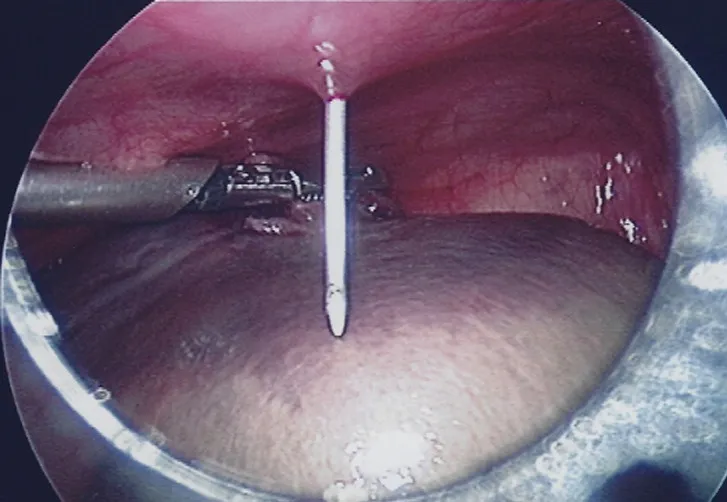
cystic lesion was recognized intra-operatively as the auto amputated right ovary, accompanied with the distal part of fallopian tube; it was punctured with a needle inserted through the abdominal wall, draining a brownish liquid.
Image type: endoscopy (airway_endoscopy)